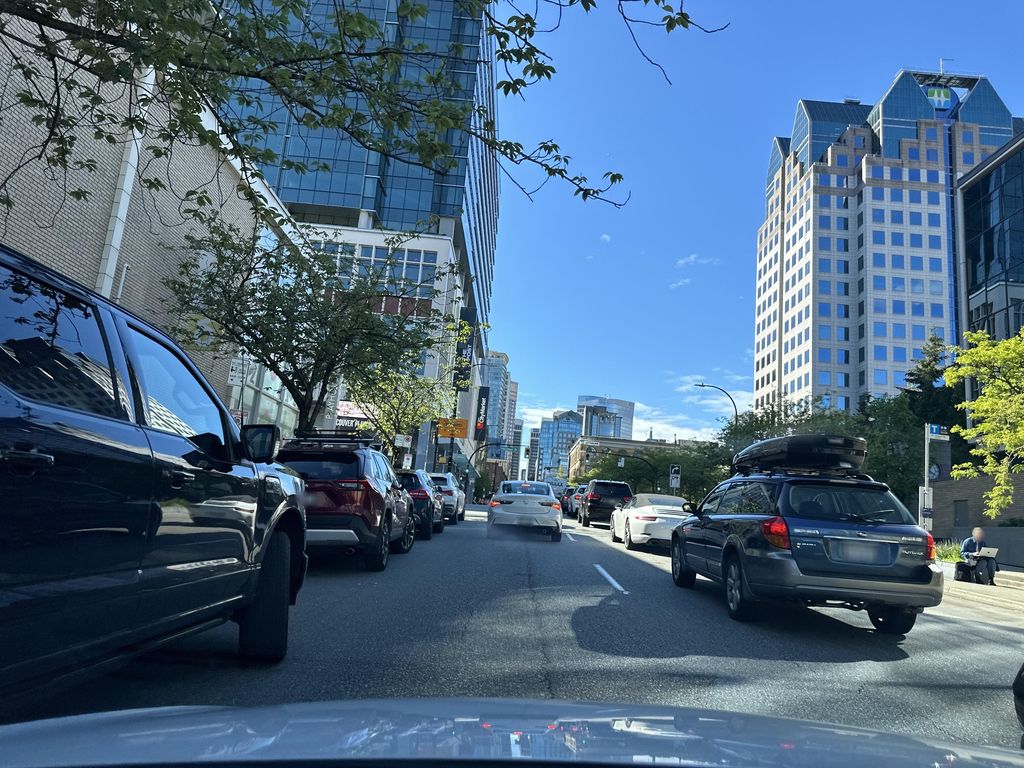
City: vancouver